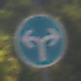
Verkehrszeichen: VorgeschriebeneFahrtrichtungRechtsOderLinks
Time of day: MorningAfternoon
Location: Outdoor (Nature)
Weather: Clear
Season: NotSpecified
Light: Natural